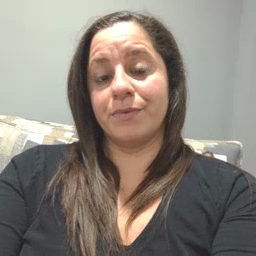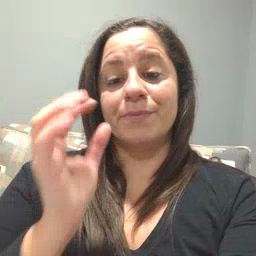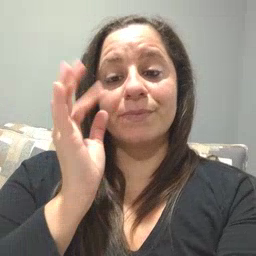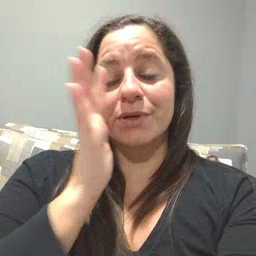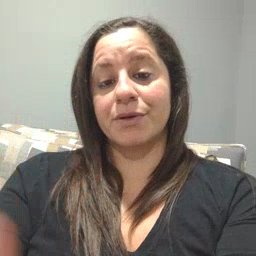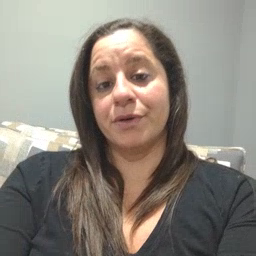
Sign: bee